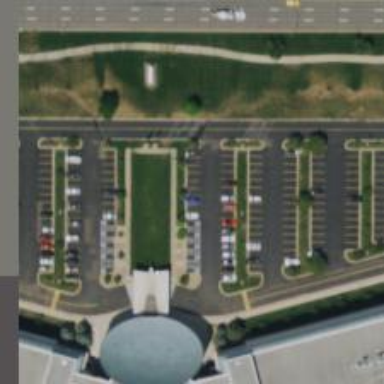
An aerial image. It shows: Parking space.